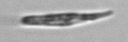
Label: Euglena